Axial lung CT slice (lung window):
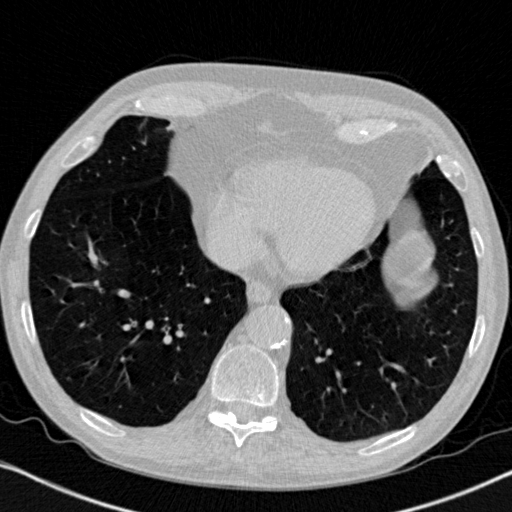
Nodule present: no